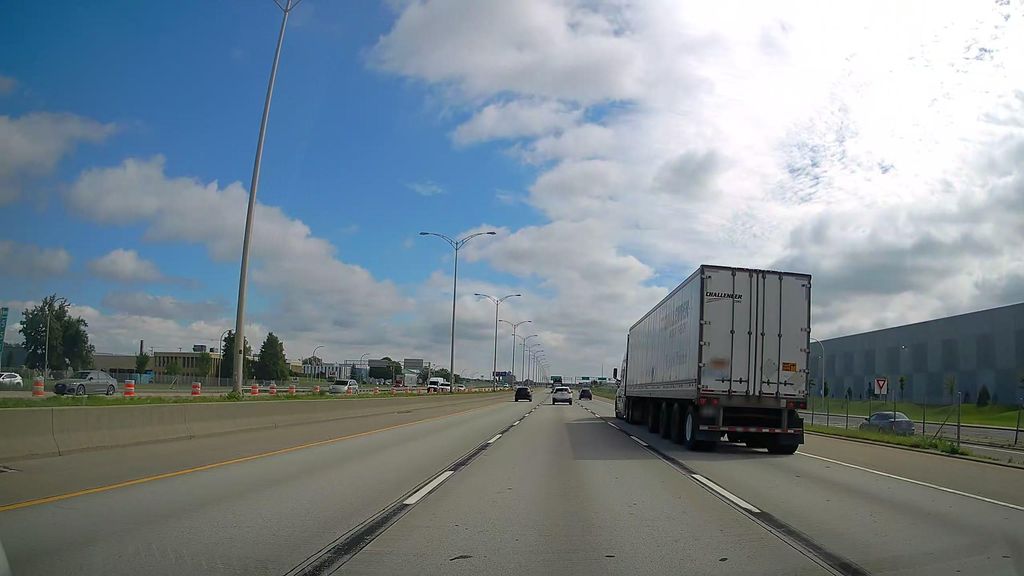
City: montreal